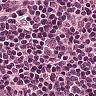
Metastatic tissue present: no